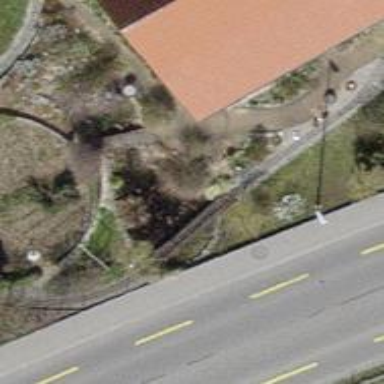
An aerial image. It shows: Miniature railway bridge.